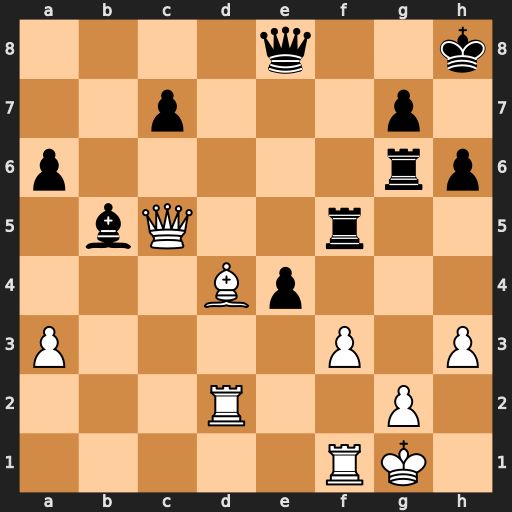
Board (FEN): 4q2k/2p3p1/p5rp/1bQ2r2/3Bp3/P4P1P/3R2P1/5RK1
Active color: w
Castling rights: -
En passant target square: -
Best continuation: Qxf5 Bxf1 Kxf1